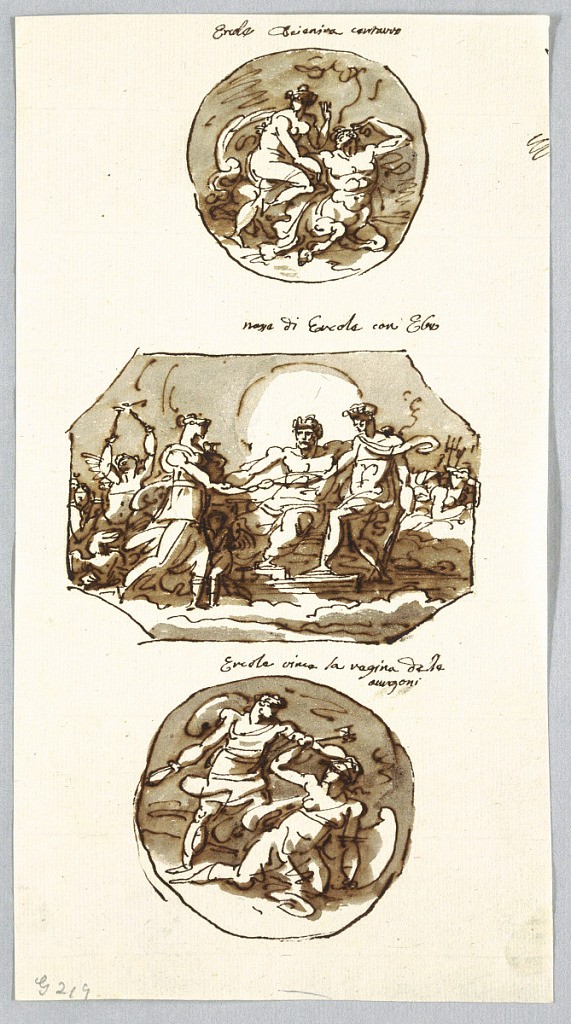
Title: Three Deeds of Hercules
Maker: Felice Giani, Italian, 1758–1823
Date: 1813
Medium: Pen and brown ink, brush and brown wash on cream laid paper
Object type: Drawing
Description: Circular medallion showing Dejanire mounting Nessus. At center, sphere octagon showing Jupiter performing marriage of Hebe and Hercules in presence of gods. At bottom, circular medallion showing Hercules victorious over Queen of Amazons.